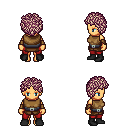
a pixel art fantasy rpg character, female body template, human, tanned skin, leather chest armor, red pants, white blonde curly afro hairstyle, leather bracers, black shoes, four views (front, back, left, right), 2x2 character sprite sheet, small pixel art, hard edges, no anti-aliasing